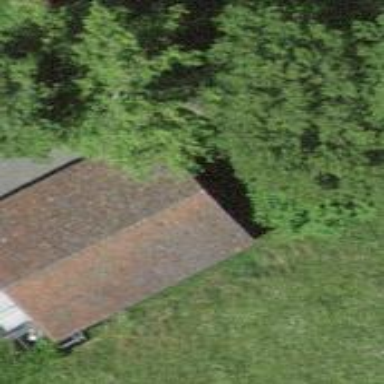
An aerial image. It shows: Shed.